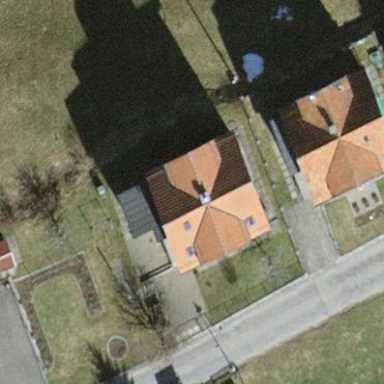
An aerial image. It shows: Simple house.